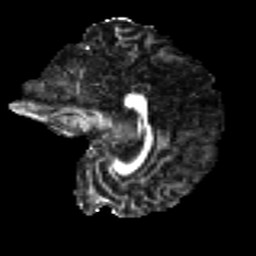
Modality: FA
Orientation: sagittal
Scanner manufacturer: ge
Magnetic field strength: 3 T
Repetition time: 7.8 s
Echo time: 0.0606 s